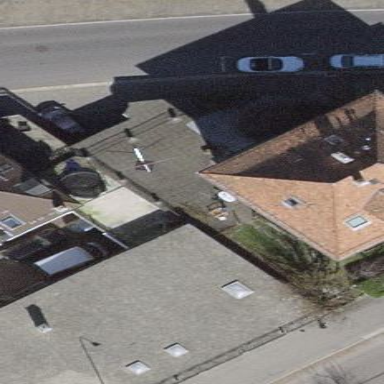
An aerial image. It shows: Garage with flat roof.